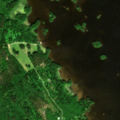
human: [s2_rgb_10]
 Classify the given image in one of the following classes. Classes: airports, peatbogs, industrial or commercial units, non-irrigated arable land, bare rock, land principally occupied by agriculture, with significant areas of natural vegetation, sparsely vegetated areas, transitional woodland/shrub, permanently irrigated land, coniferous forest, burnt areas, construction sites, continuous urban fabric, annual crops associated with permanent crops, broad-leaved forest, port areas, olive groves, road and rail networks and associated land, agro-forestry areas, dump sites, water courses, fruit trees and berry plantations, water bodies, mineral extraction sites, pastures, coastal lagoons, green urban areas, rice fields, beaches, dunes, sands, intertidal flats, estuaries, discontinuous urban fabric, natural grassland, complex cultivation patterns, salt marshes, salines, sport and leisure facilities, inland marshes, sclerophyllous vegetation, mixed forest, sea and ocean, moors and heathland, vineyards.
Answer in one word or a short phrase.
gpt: broad-leaved forest, mixed forest, water bodies